Field crop: maize
Growth stage: 2
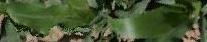
Species: maize